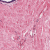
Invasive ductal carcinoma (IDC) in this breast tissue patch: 0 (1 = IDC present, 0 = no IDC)